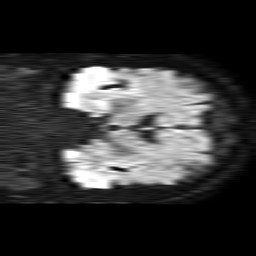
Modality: TRACE
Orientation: coronal
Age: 72
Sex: male
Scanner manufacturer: philips
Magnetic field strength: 1.5 T
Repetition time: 4.6 s
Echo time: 0.09059 s